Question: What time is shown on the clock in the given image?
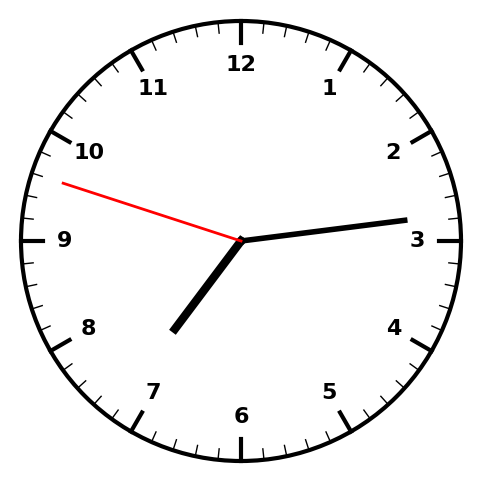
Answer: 07:13:48